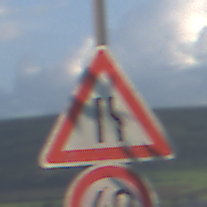
Verkehrszeichen: EinseitigVerengteFahrbahnRechts
Zusatzzeichen unten: Geschwindigkeit40
Umgebung: Outdoor, Nature
Tageszeit: MorningAfternoon
Wetter: PartlyCloudy
Licht: Natural
Jahreszeit: NotSpecified
Kontrast: HighContrast